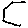
Label: hexagon